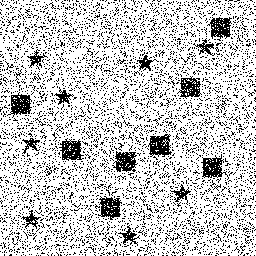
Squares: 8
Triangles: 0
Stars: 8
Total shapes: 16